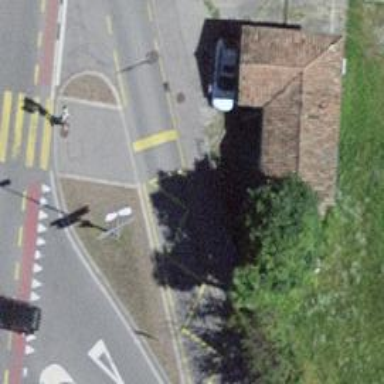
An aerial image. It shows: Uncontrolled footway crossing with markings.